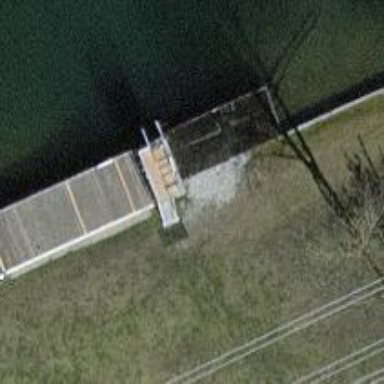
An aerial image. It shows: Man-made pier.